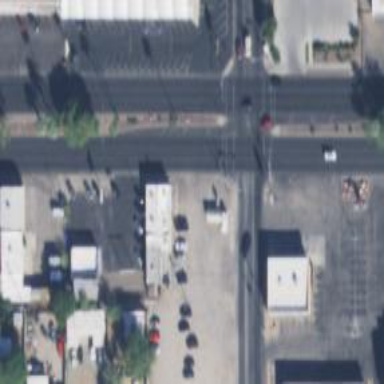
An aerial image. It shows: Marked road crossing.